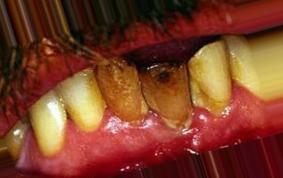
Condition: Tooth Discoloration